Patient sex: M
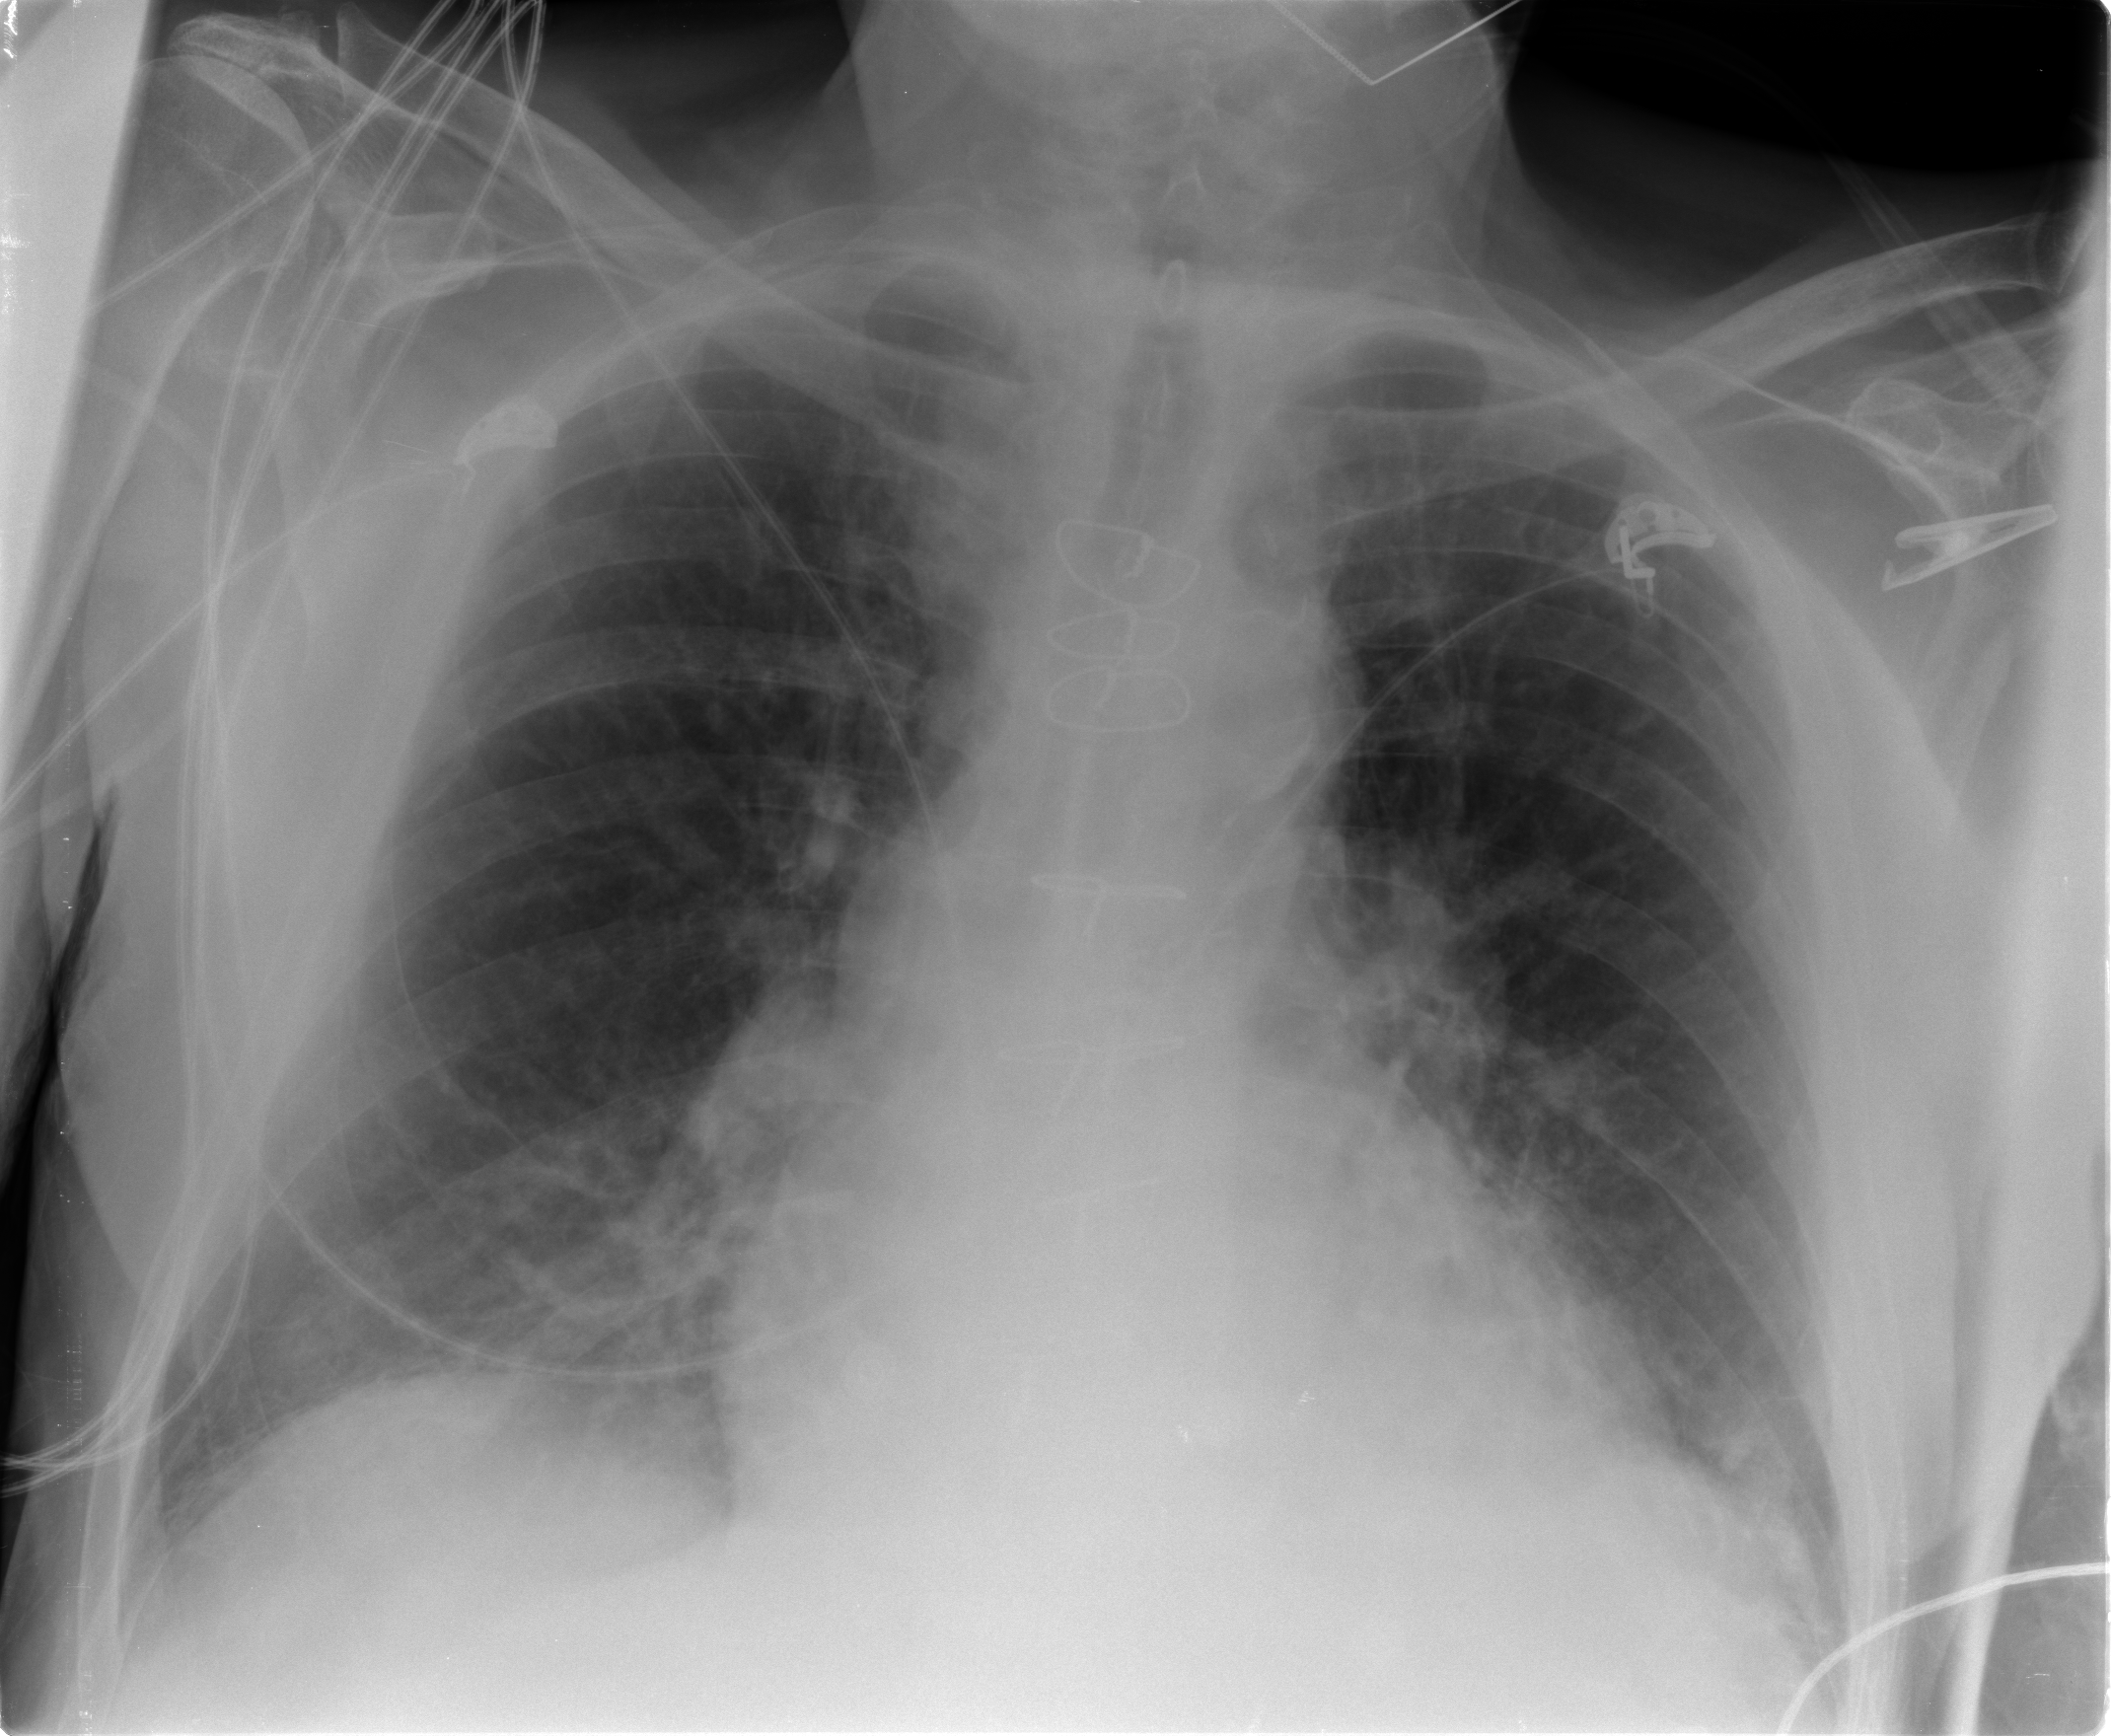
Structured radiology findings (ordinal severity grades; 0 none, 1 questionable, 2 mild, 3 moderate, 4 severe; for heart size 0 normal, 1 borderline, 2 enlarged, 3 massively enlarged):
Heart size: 2
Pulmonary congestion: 2
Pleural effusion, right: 0
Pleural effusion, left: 0
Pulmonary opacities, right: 0
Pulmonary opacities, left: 0
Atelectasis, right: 2
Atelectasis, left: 2